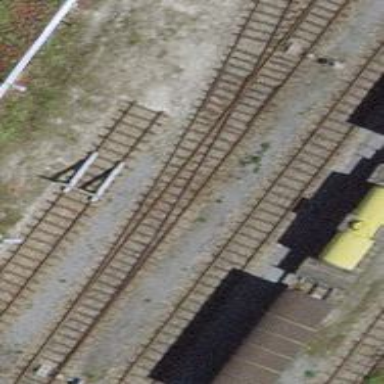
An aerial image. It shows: Railway buffer stop.